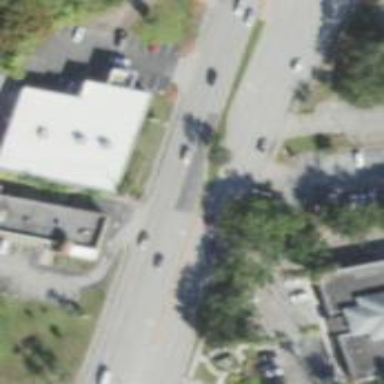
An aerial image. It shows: Crossing on the road.